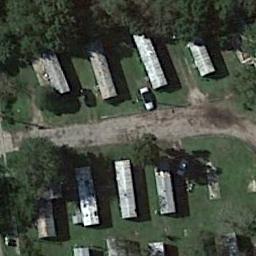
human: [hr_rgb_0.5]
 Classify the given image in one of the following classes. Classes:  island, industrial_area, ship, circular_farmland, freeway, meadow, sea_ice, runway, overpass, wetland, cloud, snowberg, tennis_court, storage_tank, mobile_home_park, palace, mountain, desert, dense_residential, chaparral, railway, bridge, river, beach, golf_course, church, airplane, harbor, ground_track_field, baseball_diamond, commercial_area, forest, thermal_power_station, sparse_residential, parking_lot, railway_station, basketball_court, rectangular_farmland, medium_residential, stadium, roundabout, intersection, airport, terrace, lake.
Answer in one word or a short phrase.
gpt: mobile_home_park